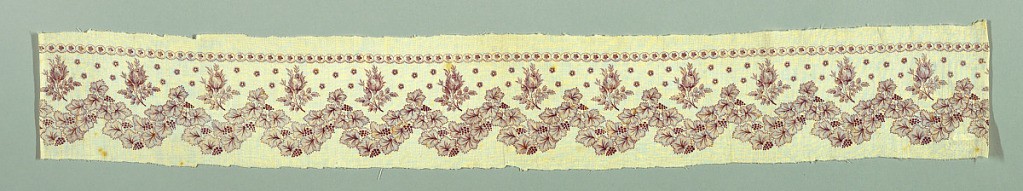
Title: Textile
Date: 1840–49
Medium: cotton Technique: printed on plain weave
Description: Border in purple on a white ground of rose sprigs and a grapevine garland. Top edge shows five-petal flowers enclosed in a scallops.